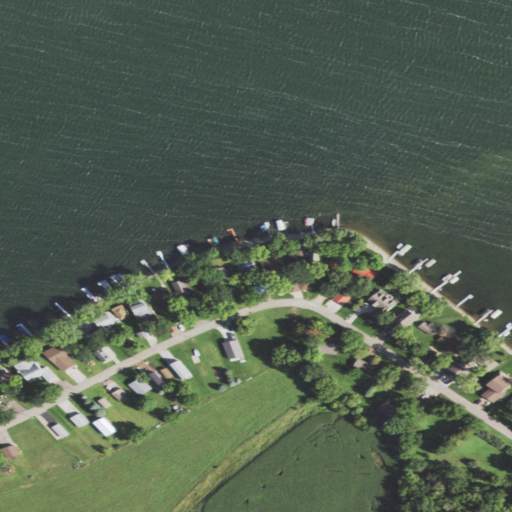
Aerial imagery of cape in Minnesota named Barsness Point containing open water, cultivated crops, low intensity development, medium intensity development, pasture, open development, herbaceous wetlands, deciduous forest, high intensity development, and woody wetlands